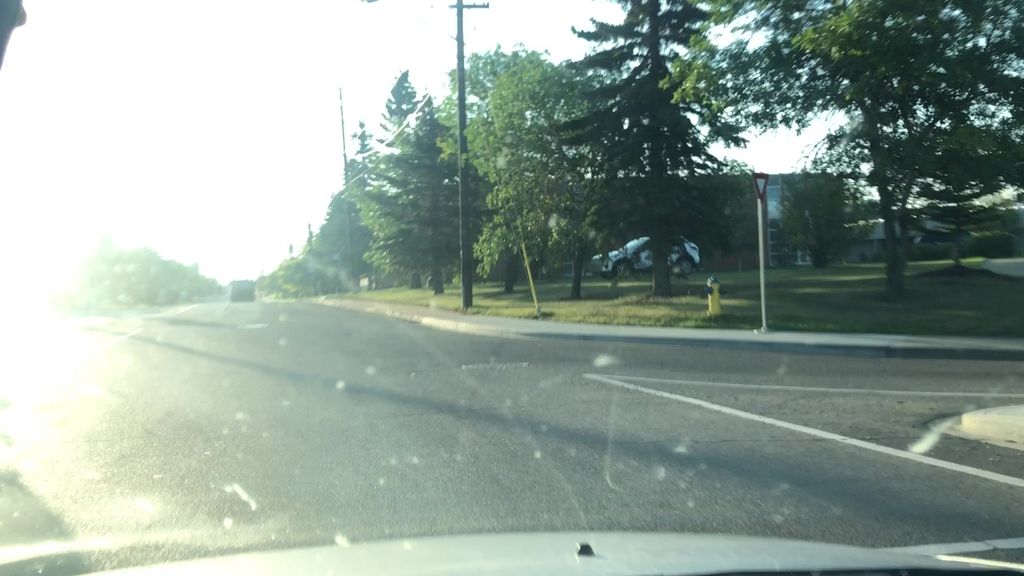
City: edmonton